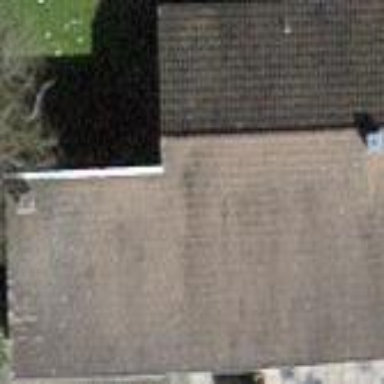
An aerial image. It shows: Building with tiled roof.